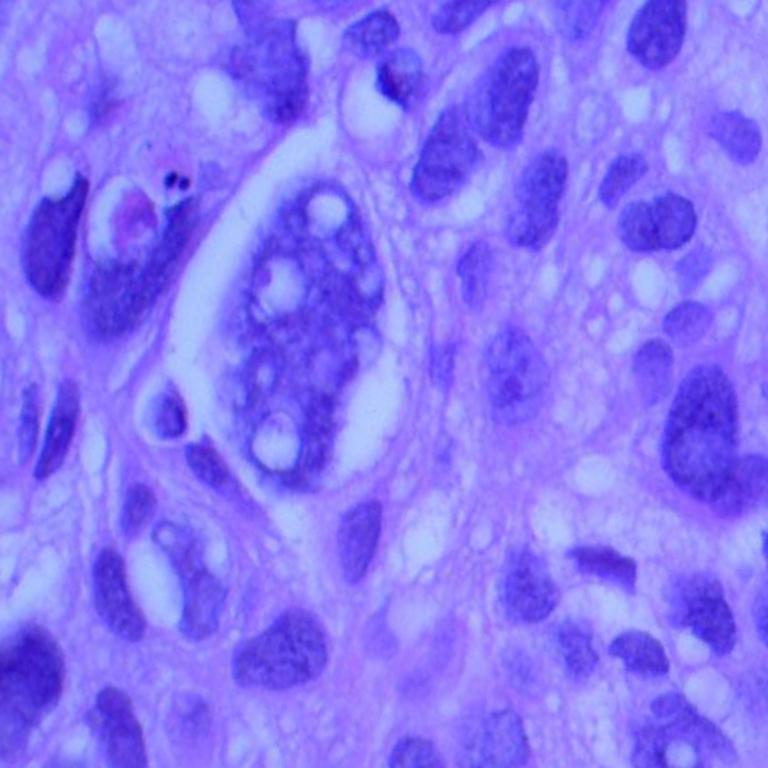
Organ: lung
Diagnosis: squamous carcinomas